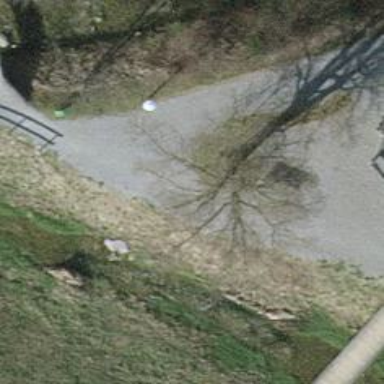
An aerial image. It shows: Bench.